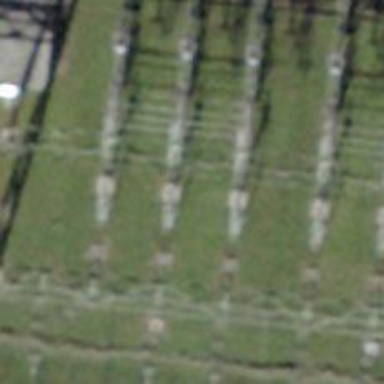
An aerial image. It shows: Power line with three cables.